Question:
I am trying to tidy up a header in netbeans 8.0 which I am using as part of a view. The editor is underlining:
'''
<link href="<?=base_url('css/bootstrap.css')"></link>
'''
Please see screenshot. Why? what am I doing wrong?
The full code for my header is:
'''
<head>
<base href="<?=base_url();?>">
<meta charset="utf-8">
<title>Your Contacts</title>
<meta name="description" content="manage your contacts with name, email and phone">
<meta name="author" content="yubi4dition">
<!-- Le HTML5 shim, for IE6-8 support of HTML elements -->
<!--[if lt IE 9]>
<script src="http://html5shim.googlecode.com/svn/trunk/html5.js"></script>
<![endif]-->
<!-- Le styles -->
<link href="<?=base_url('css/bootstrap.css')"></link>
<link rel="stylesheet" type="text/css" ></link>
<link href="<?=base_url('css/yourcontacts.css')?>" rel="stylesheet" type="text/css" ></link>
<link href="<?=base_url('css/font-awesome.css')?>" rel="stylesheet" type="text/css" ></link>
<link href="<?=base_url('css/tablesorter.css')?>" rel="stylesheet" type="text/css" ></link>
<!-- Le fav and touch icons -->
<link href="<?=base_url('css/ico/favicon.ico')?>" rel="shortcut icon" ></link>
<link rel="stylesheet" type="text/css" href="css/bootstrap-wysihtml5.css"></link>
<link rel="stylesheet" type="text/css" href="css/bootstrap.min.css"></link>
</head>
'''
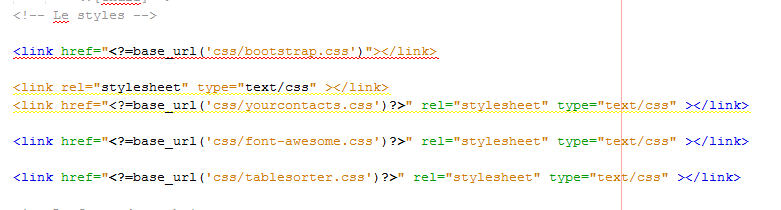
Answer: Try
'''
<link href="<?=base_url('css/bootstrap.css') ?>"></link>
'''
you seem to lack the closing tag.